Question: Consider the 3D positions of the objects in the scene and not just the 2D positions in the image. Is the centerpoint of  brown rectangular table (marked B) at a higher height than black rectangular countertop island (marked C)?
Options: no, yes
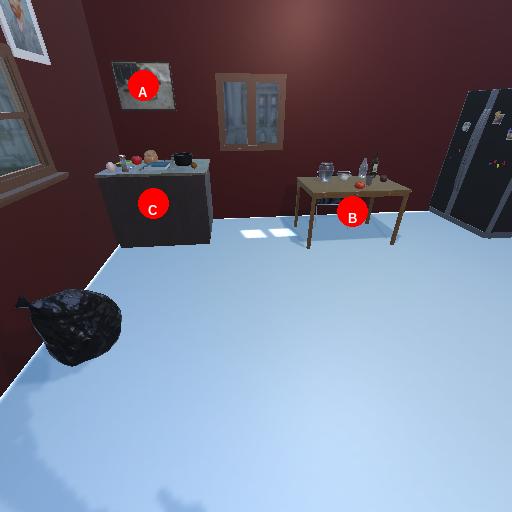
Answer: no